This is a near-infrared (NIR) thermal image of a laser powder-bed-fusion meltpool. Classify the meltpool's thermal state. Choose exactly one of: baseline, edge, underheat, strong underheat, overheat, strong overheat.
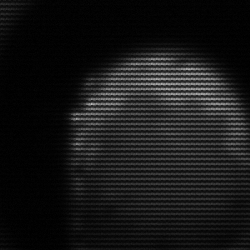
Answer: edge